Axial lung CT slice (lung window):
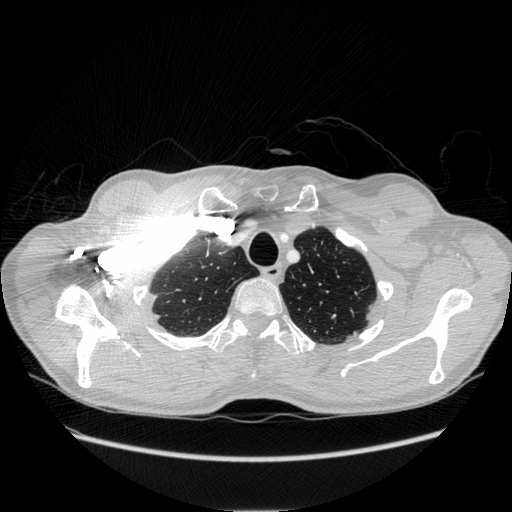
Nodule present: no